Question: My application on IOS created with Adobe Air is displaying random black bars on the top and bottom of the screen using an iPhone 5 and all other 4-inch devices.
I have exported the same app on Android, Desktop and HTML and the aspect ratio is rendered correctly. I've also tried changing the stage dimensions to match the iPhone's screen resolution to no avail.
I have enabled high resolution in Adobe Flash CS5 and also targeted the iPhone exclusively. My render method is direct, and yet nothing seems to make the borders disappear. This is what it looks like:

I also tried creating a blank Adobe Air project, and the bars still come up regardless.
I have used Adobe Air SDK 3.2, 3.4, and the latest SDK and nothing works. What is happening?
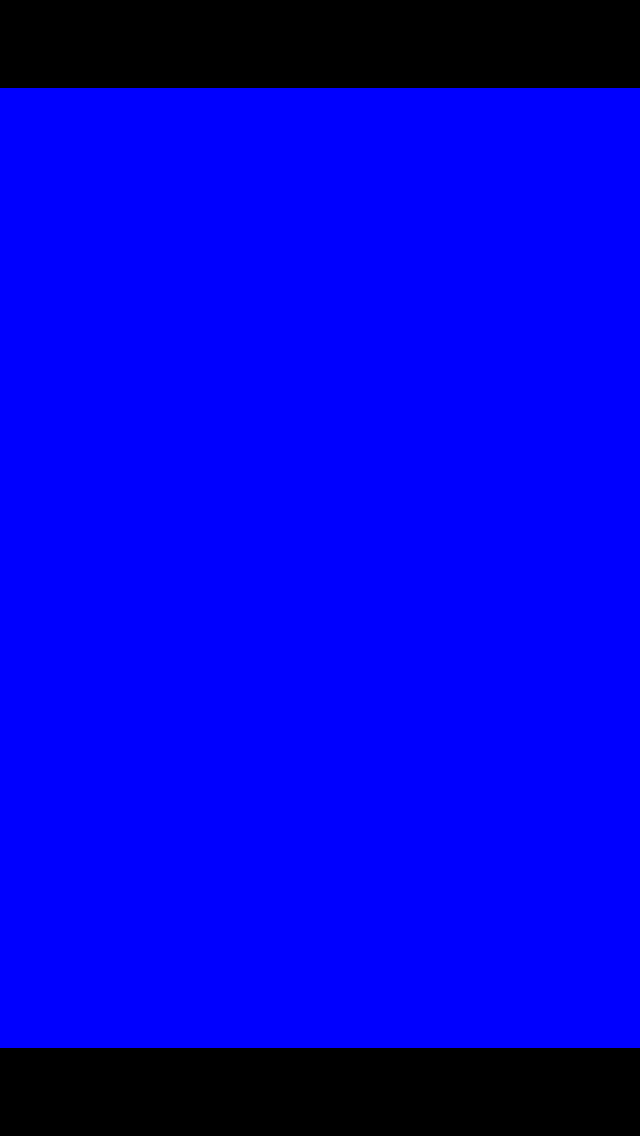
Answer: You need to use the proper launch image for the device you're on. See <URL> and here:
<URL>